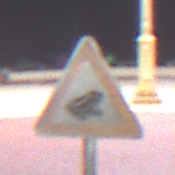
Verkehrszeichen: AmphibienwanderungLinks
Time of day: Night
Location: Outdoor (Urban)
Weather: PartlyCloudy
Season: NotSpecified
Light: Artificial